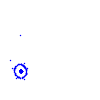
Particle: kaon